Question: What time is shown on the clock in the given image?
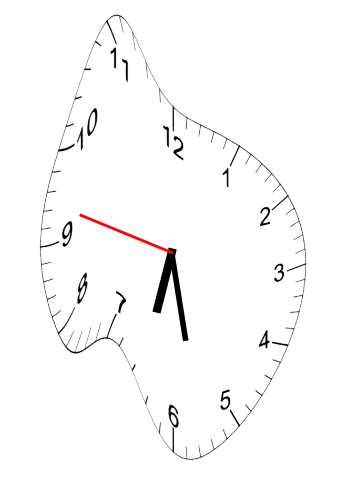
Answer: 06:27:47